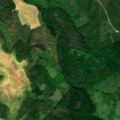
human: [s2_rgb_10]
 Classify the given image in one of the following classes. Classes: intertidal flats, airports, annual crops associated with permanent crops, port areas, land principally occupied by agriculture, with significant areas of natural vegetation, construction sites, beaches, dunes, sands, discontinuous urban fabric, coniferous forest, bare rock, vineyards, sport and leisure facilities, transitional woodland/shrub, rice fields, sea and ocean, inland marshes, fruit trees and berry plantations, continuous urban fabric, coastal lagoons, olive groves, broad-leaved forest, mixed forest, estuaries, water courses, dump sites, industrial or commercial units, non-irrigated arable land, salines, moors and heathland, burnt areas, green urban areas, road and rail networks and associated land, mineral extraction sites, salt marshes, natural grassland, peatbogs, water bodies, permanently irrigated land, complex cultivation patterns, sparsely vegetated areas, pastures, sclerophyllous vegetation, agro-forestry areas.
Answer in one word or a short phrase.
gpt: coniferous forest, mixed forest, transitional woodland/shrub